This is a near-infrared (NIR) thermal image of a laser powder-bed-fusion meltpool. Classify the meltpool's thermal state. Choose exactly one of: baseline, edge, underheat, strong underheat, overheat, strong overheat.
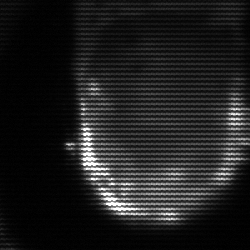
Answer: baseline